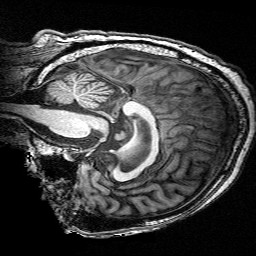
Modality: T1w
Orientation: sagittal
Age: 66
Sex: male
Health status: ill
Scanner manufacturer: siemens
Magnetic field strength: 3 T
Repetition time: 0.0025 s
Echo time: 0.00336 s